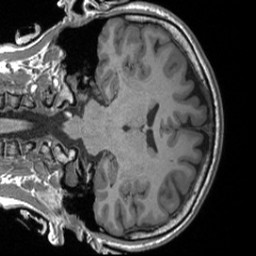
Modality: T1w
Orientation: coronal